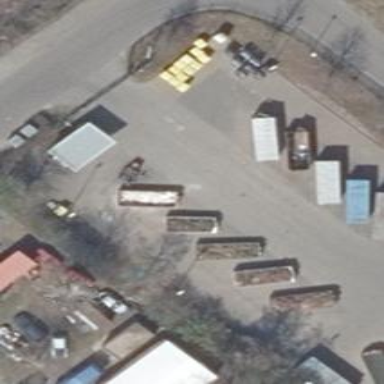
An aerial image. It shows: Commercial area hosting recycling center.